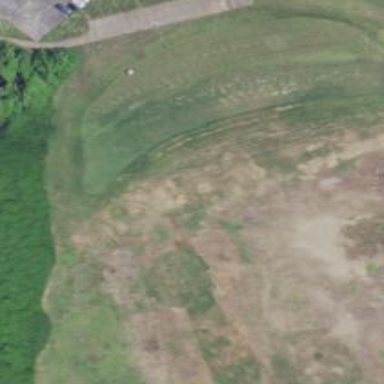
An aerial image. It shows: Golf tee on grassy land.